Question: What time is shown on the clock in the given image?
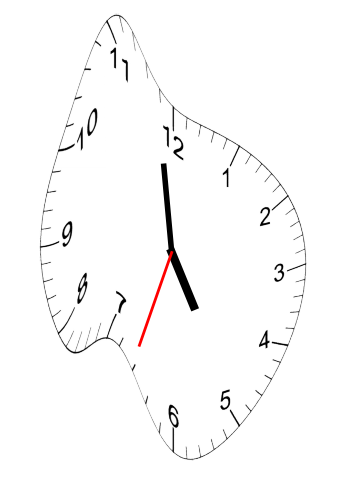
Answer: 04:58:33